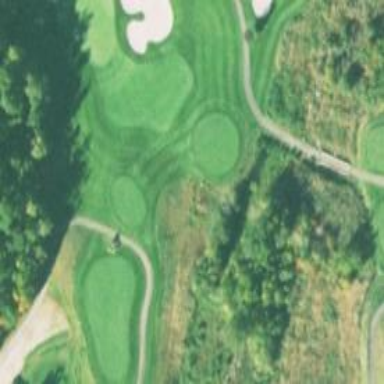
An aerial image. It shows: Path for golf carts.